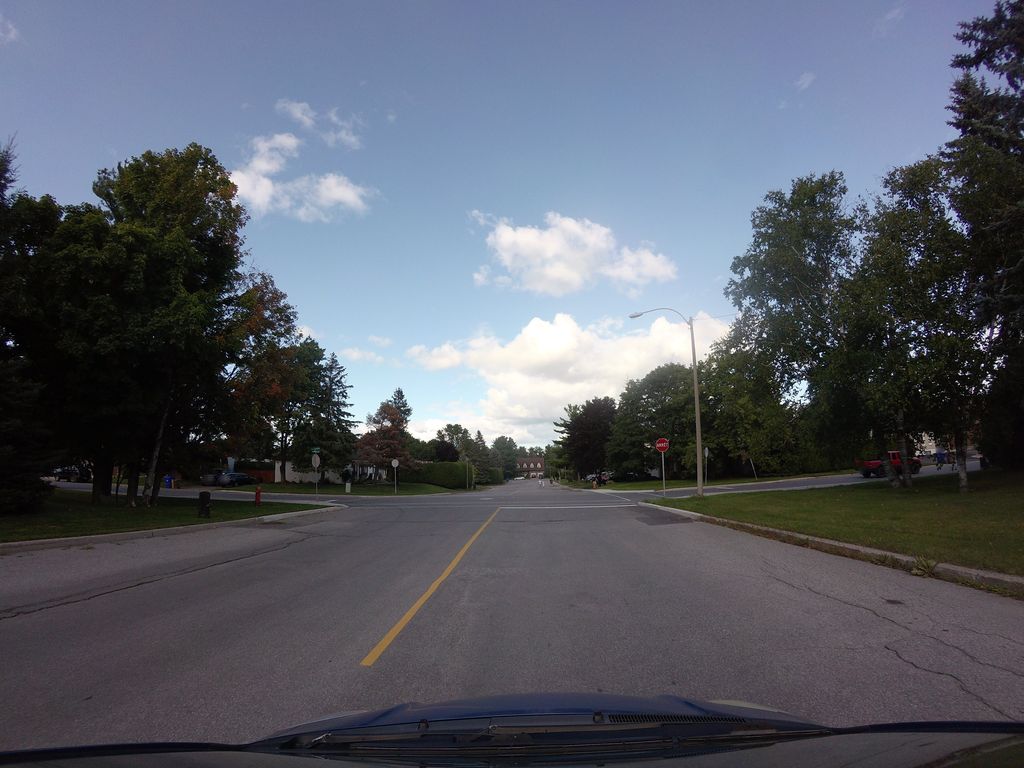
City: ottawa-gatineau